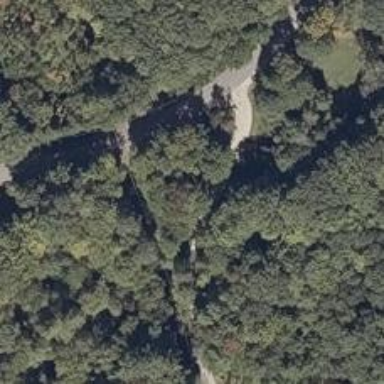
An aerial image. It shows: Dense forest.